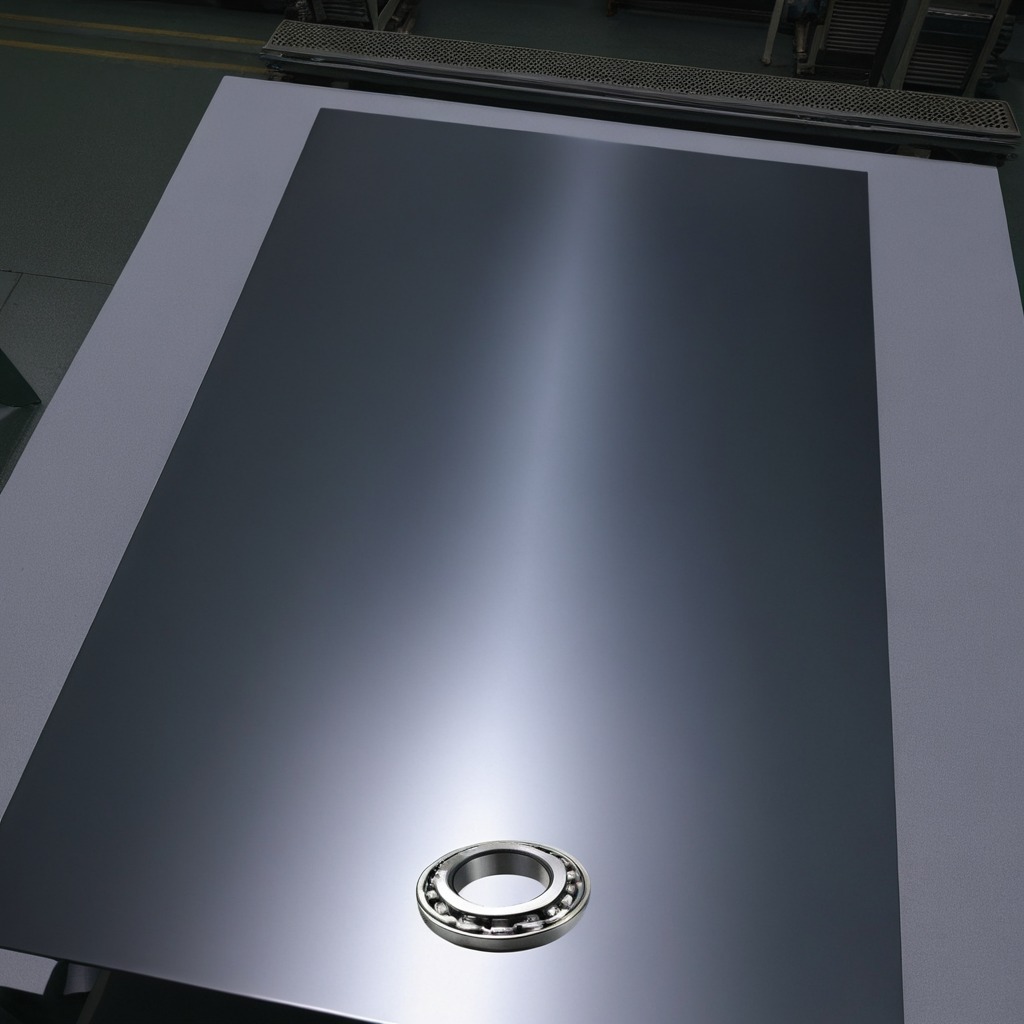
A metal ball bearing is lying on the tabletop.